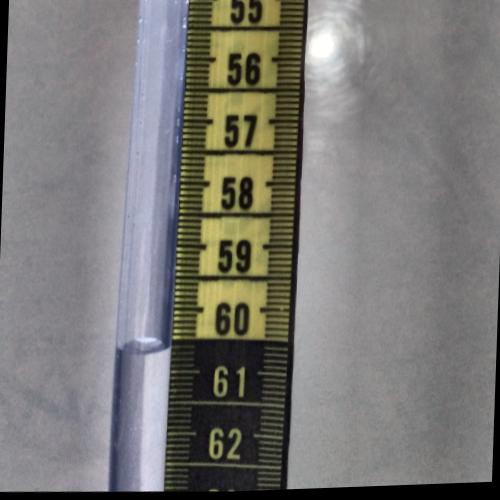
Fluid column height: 60.7 cm